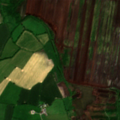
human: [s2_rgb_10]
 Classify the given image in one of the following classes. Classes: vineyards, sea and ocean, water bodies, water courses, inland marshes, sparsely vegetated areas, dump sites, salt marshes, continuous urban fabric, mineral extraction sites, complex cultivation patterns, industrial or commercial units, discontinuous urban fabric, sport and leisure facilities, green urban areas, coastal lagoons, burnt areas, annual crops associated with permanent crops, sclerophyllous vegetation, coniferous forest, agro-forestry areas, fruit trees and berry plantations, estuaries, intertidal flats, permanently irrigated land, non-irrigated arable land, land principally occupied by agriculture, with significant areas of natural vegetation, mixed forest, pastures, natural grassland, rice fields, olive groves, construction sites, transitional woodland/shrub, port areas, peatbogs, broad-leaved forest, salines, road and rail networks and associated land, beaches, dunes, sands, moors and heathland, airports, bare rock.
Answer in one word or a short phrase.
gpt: non-irrigated arable land, pastures, peatbogs